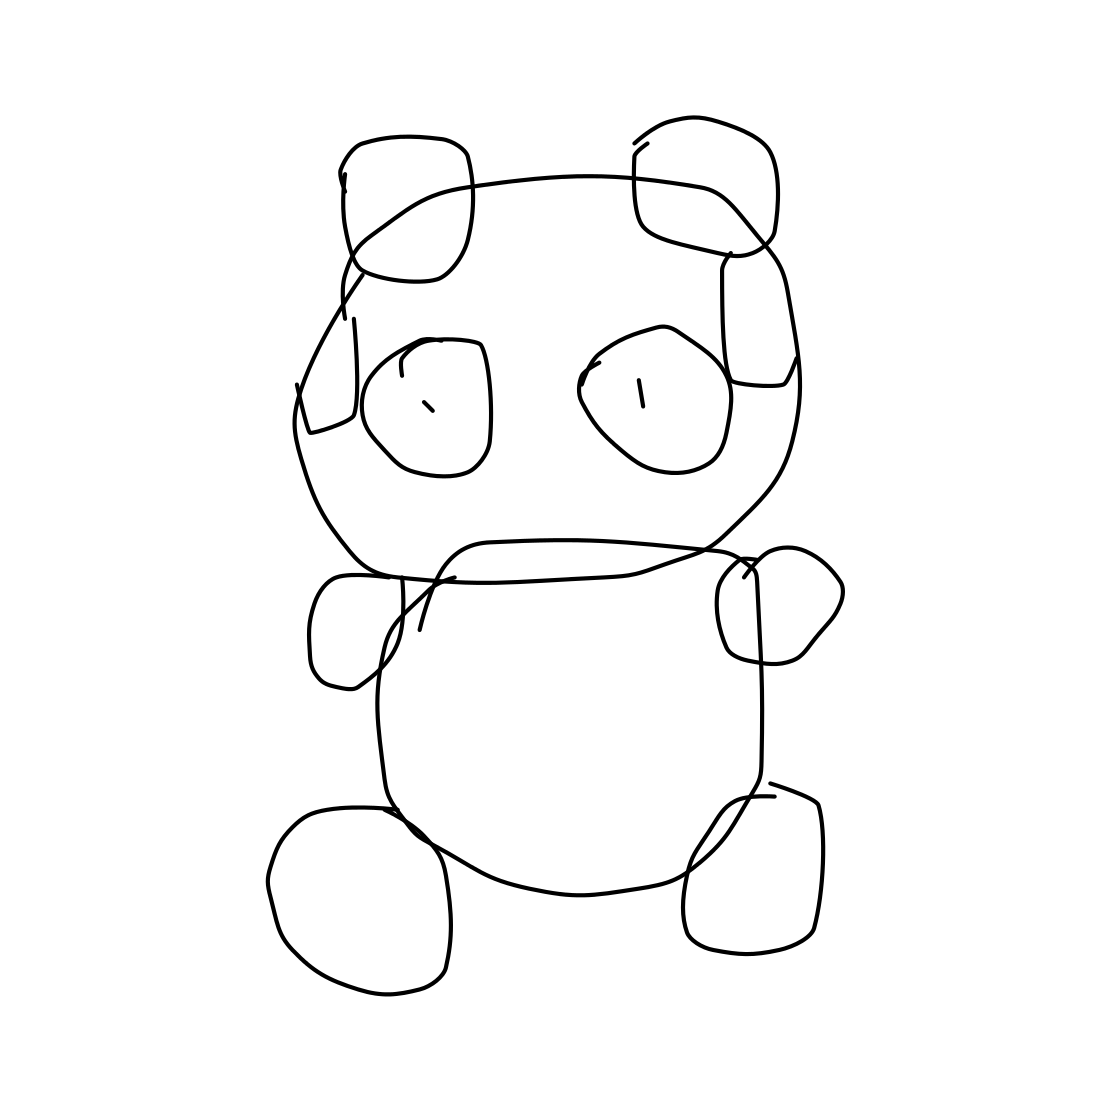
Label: panda